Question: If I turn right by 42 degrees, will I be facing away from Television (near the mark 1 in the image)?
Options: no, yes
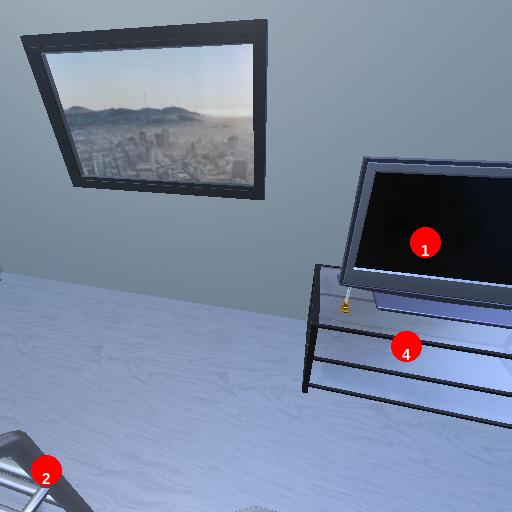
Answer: no